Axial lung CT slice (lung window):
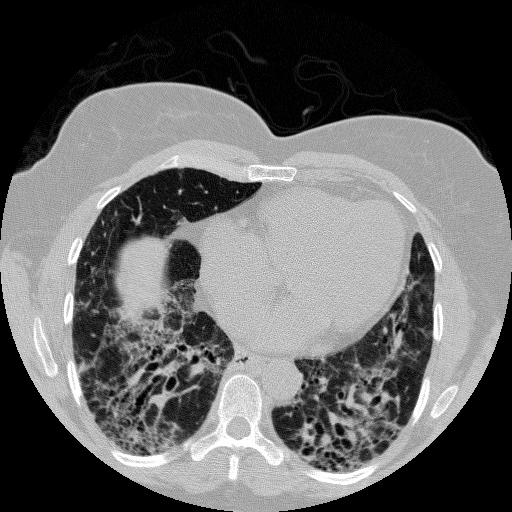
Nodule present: no